Field crop: tomato
Growth stage: 1
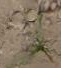
Species: cyperus